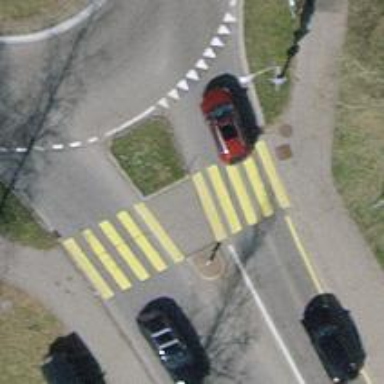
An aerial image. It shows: Uncontrolled crossing with central island on the road.